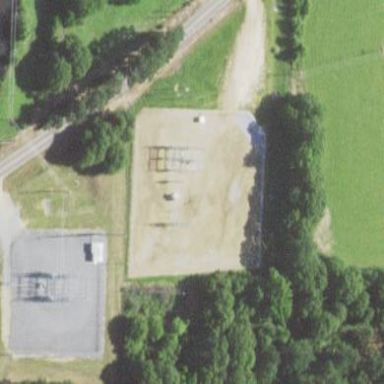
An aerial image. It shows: Distribution power substation secured by fence.